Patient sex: F
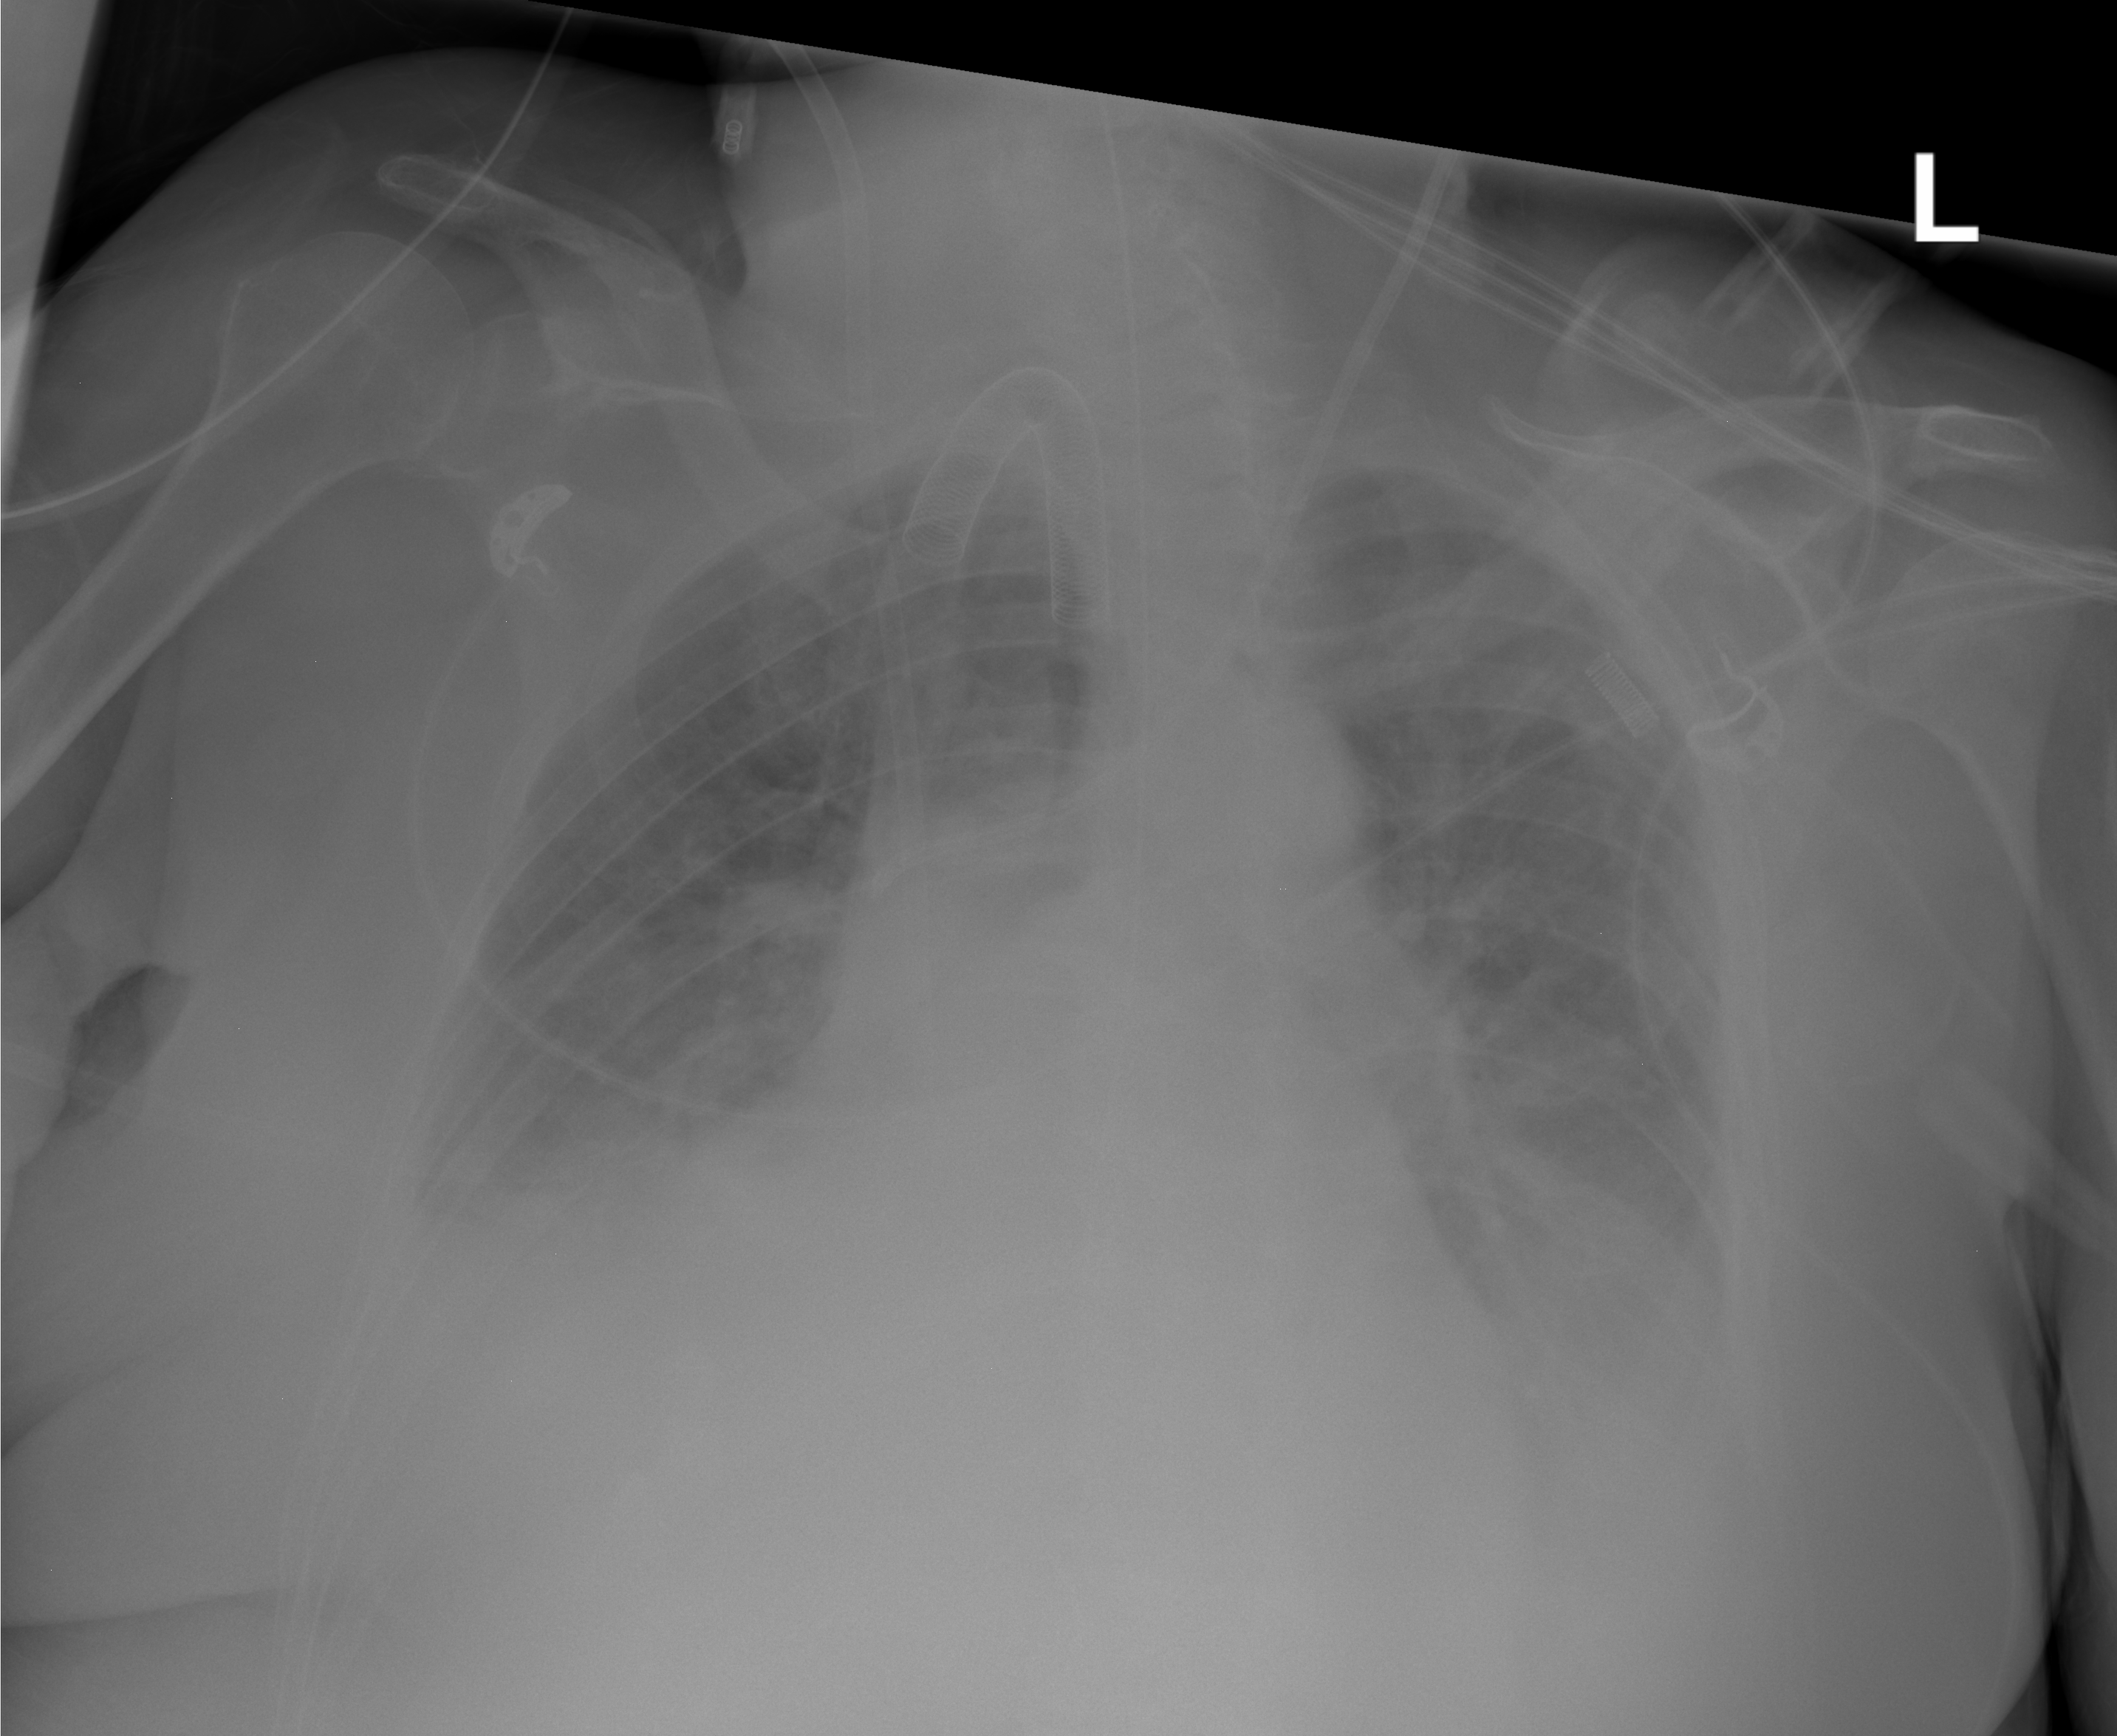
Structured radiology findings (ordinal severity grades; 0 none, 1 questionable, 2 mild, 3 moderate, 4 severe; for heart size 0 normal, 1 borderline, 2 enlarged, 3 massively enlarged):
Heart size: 2
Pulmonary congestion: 2
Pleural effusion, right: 2
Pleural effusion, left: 2
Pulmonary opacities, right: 2
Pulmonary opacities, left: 2
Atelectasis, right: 2
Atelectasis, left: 3